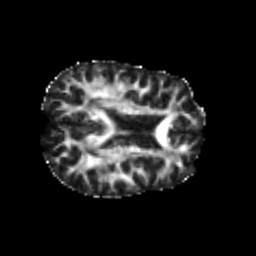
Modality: FA
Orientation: axial
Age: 23
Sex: female
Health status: healthy
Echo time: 0.074 s